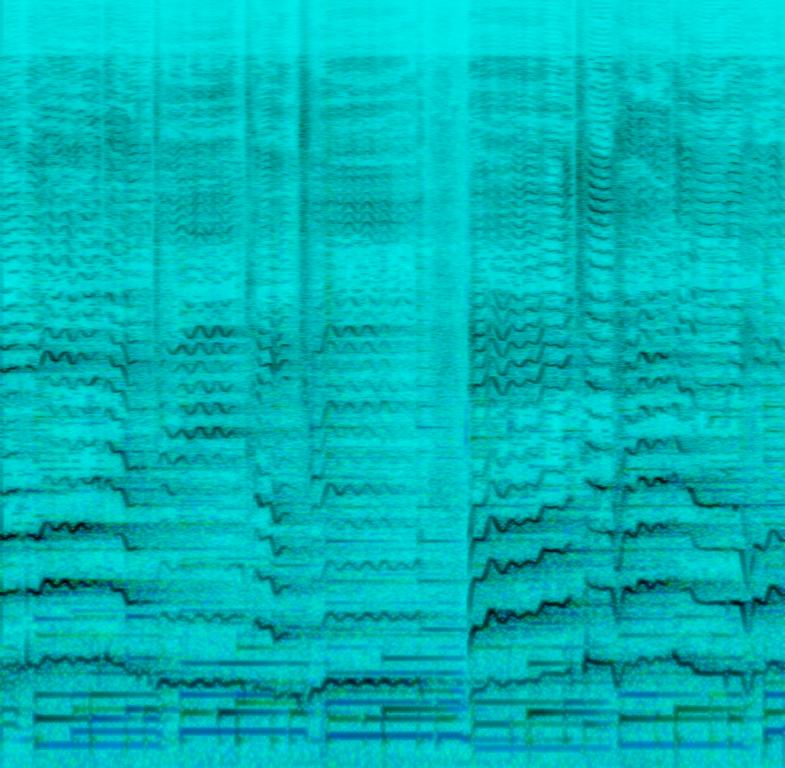
A female singer sings this emotional melody. The song is medium tempo with a guitar accompaniment and a subtle bass line with no percussion instruments. The song is emotional and romantic. The song is a wedding song.